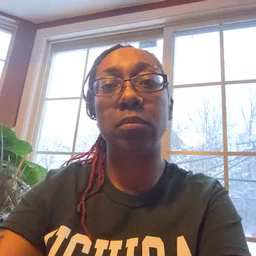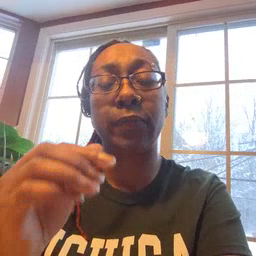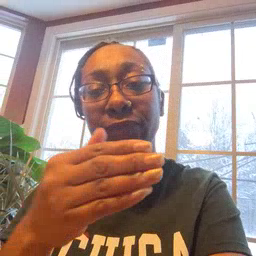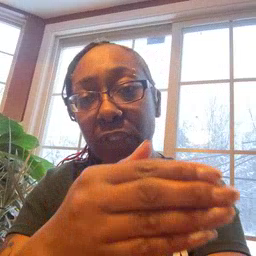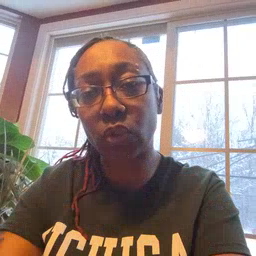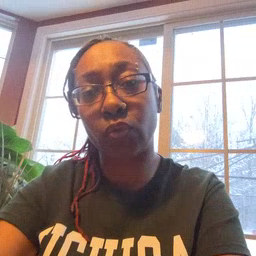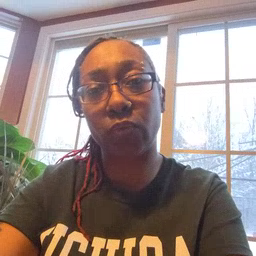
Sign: fish